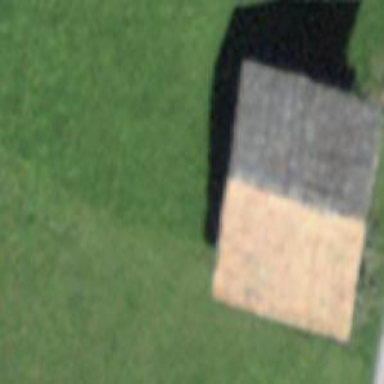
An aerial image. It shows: Rural barn.